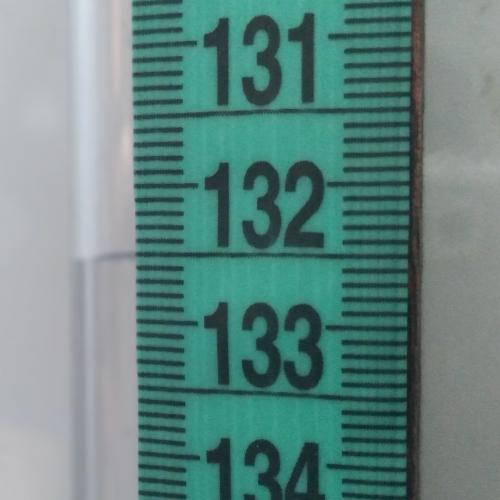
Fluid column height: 132.5 cm